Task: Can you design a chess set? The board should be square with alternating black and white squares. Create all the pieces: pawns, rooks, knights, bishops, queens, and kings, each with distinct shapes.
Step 5521:
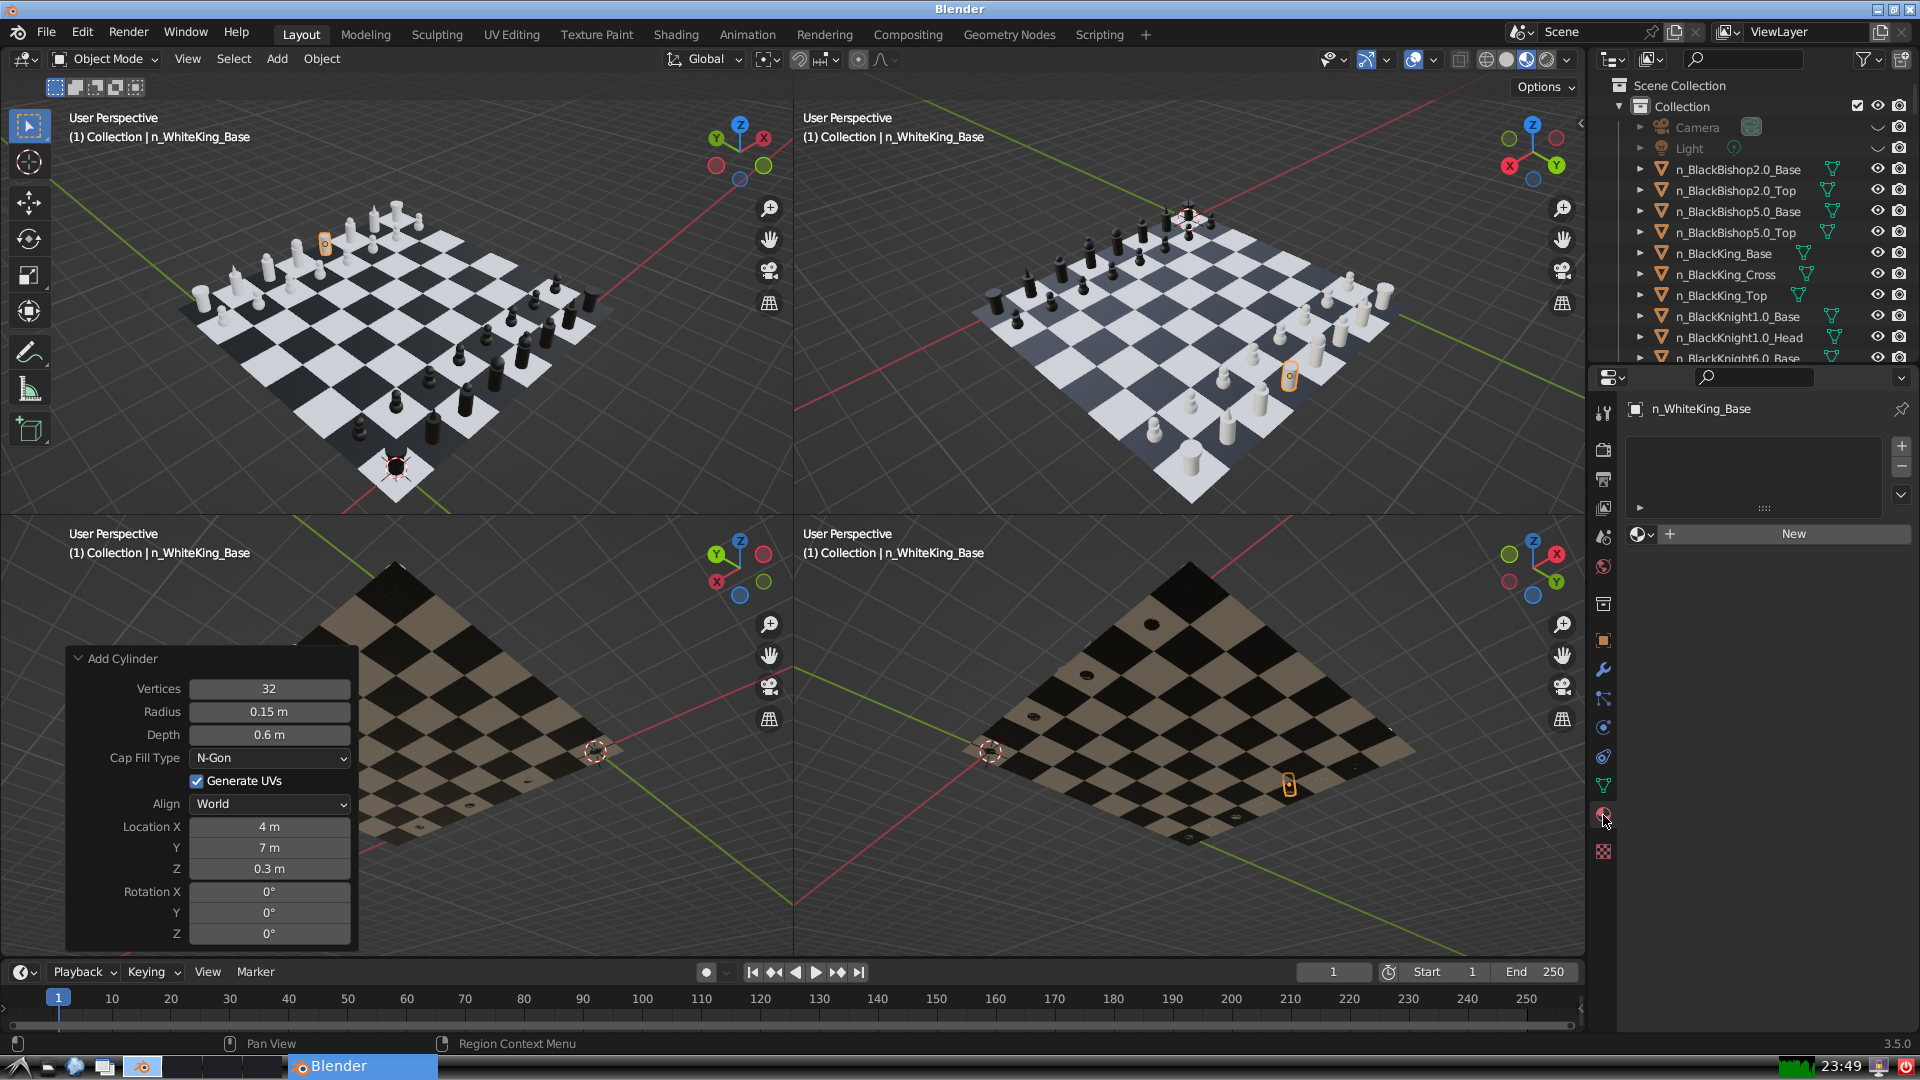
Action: {"mouse_move": [1636, 534]}